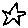
Label: star